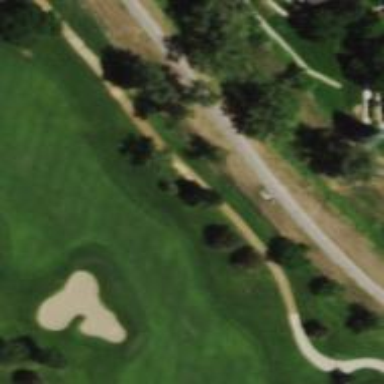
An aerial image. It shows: Golf hole for the sport of golf.